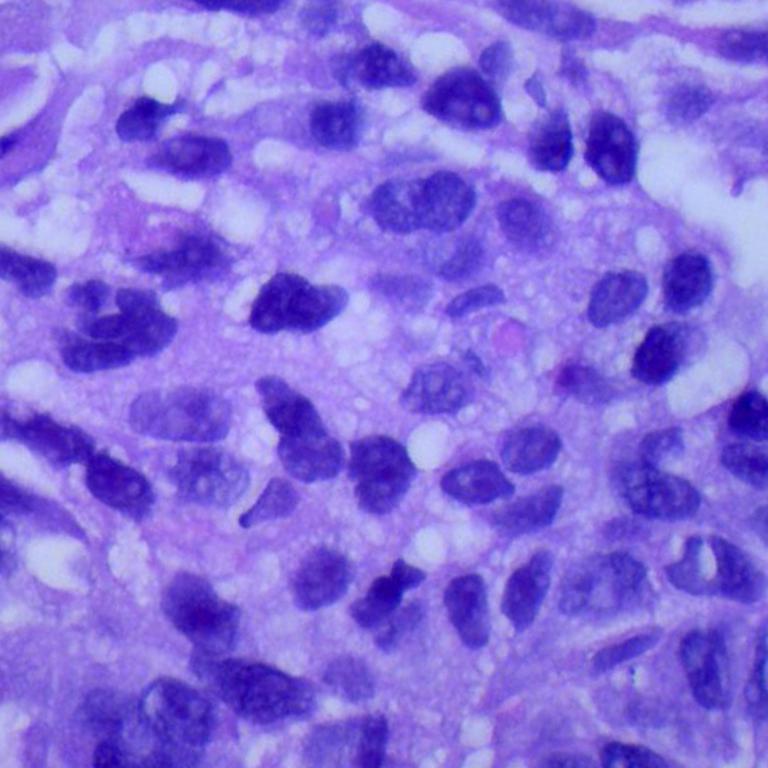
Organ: lung
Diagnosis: squamous carcinomas